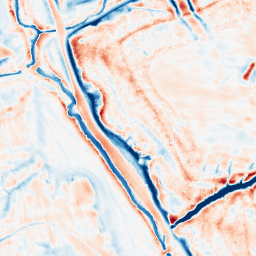
Category: edge_preserving
Decomposition family: bilateral
Decomposition parameters: d: 21
sigma_color: 50
sigma_space: 150
Upsampling method: cubic_catmull_rom
Upsampling parameters: scale: 8
Upsampling scale: 8